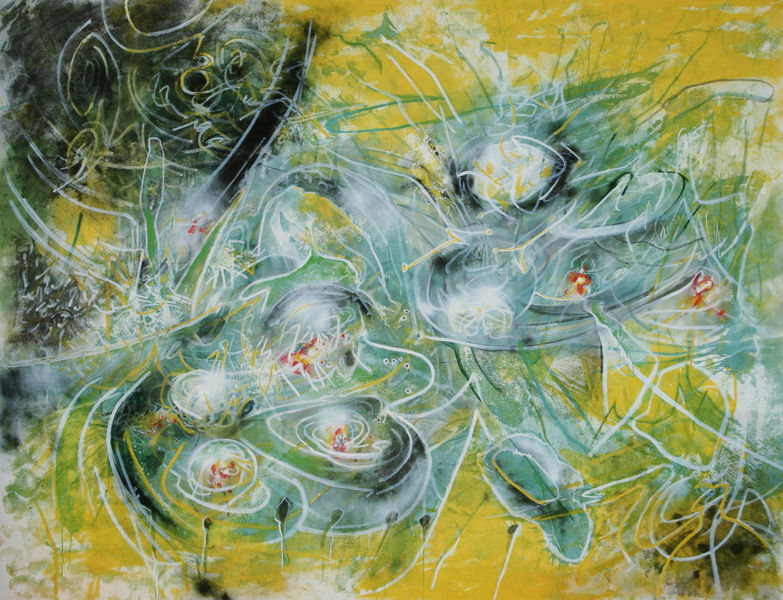
Titel: Océan de la nature, Ozean der Natur
Künstler: Roberto Matta
Standort: Paris
Institution: Privatsammlung
Schlagwörter: blau, weiß, gelb, grün, schwarz, türkis, rot, malerei, figur, abstrakt, modern, farbe, linien, abstraktion, geld, form, matta, linienstriche